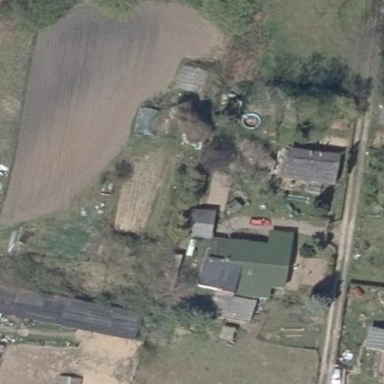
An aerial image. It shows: Farmyard area.